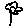
Label: flower